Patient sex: M
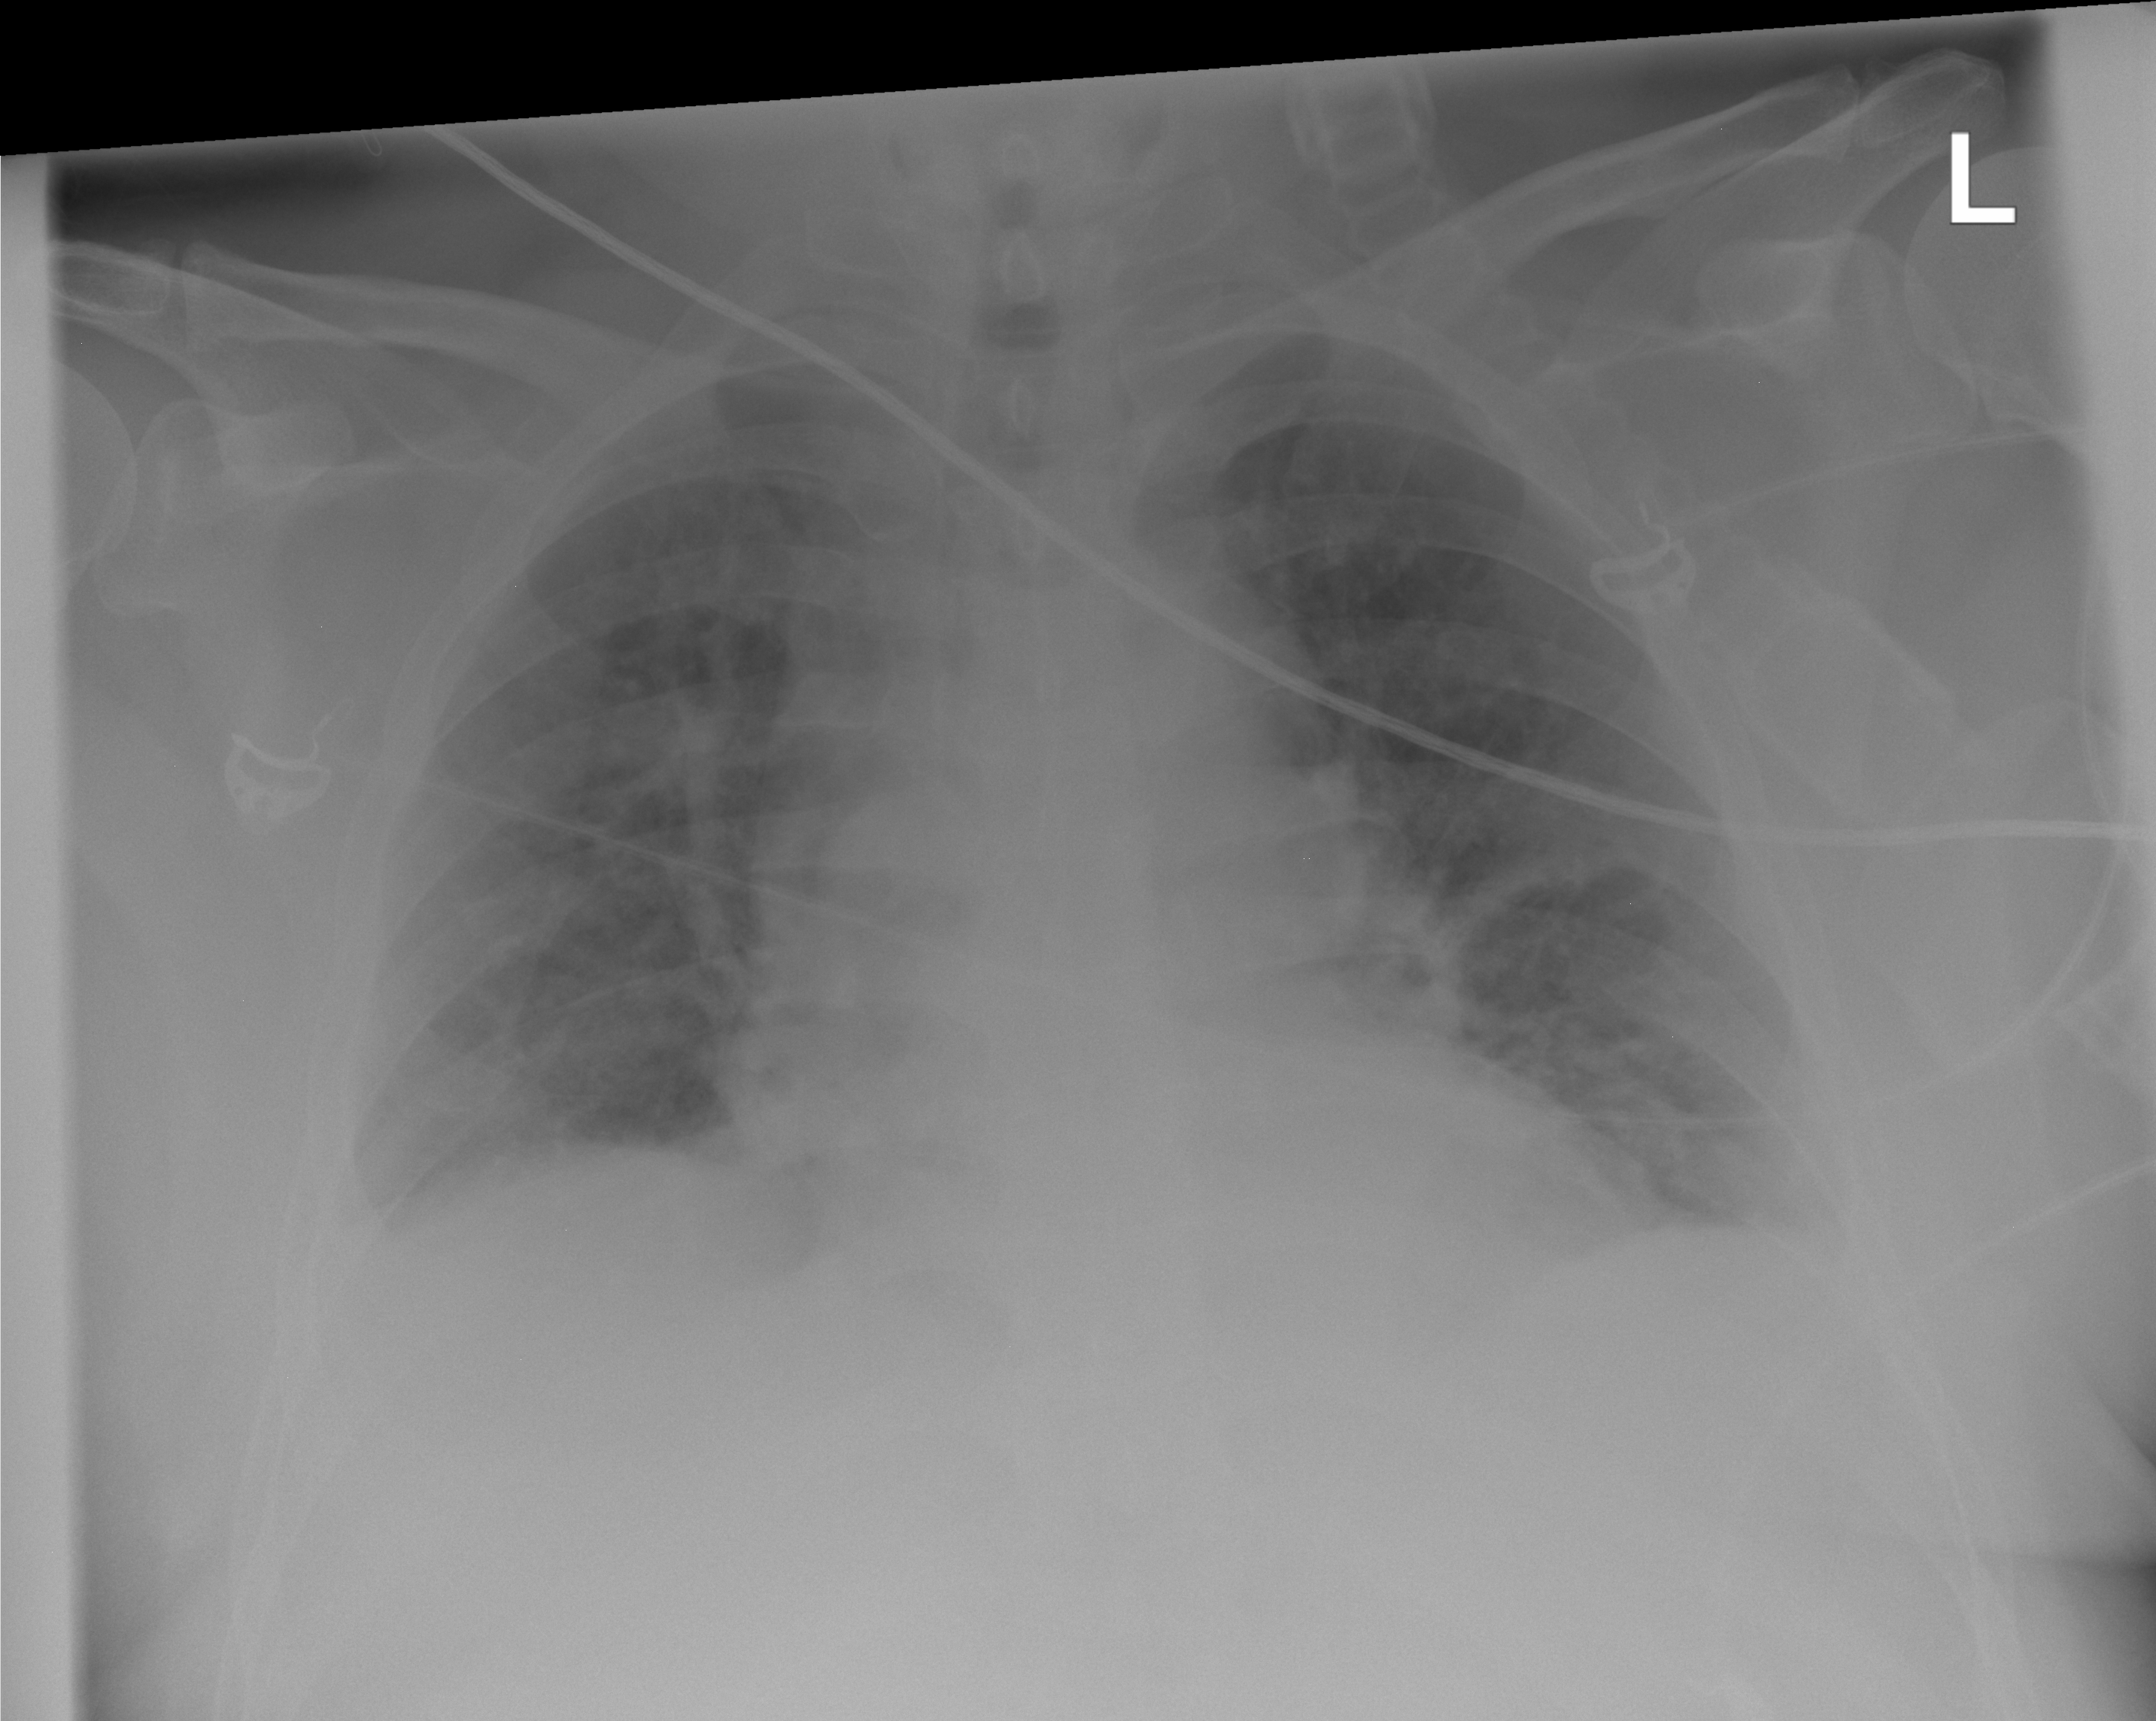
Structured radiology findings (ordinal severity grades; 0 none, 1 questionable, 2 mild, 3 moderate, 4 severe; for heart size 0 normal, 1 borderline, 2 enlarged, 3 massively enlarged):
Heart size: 0
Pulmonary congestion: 2
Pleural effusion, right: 0
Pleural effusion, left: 0
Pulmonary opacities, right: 0
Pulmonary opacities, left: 0
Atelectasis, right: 0
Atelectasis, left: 0